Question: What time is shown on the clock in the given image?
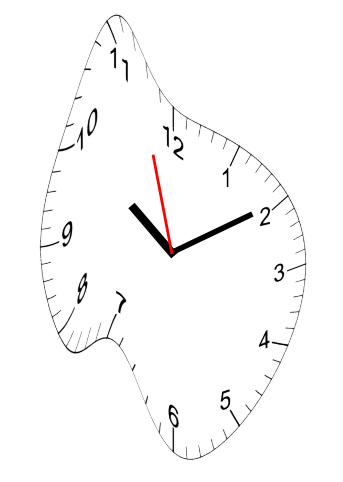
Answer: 10:09:57